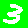
Digit: 3